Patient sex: M
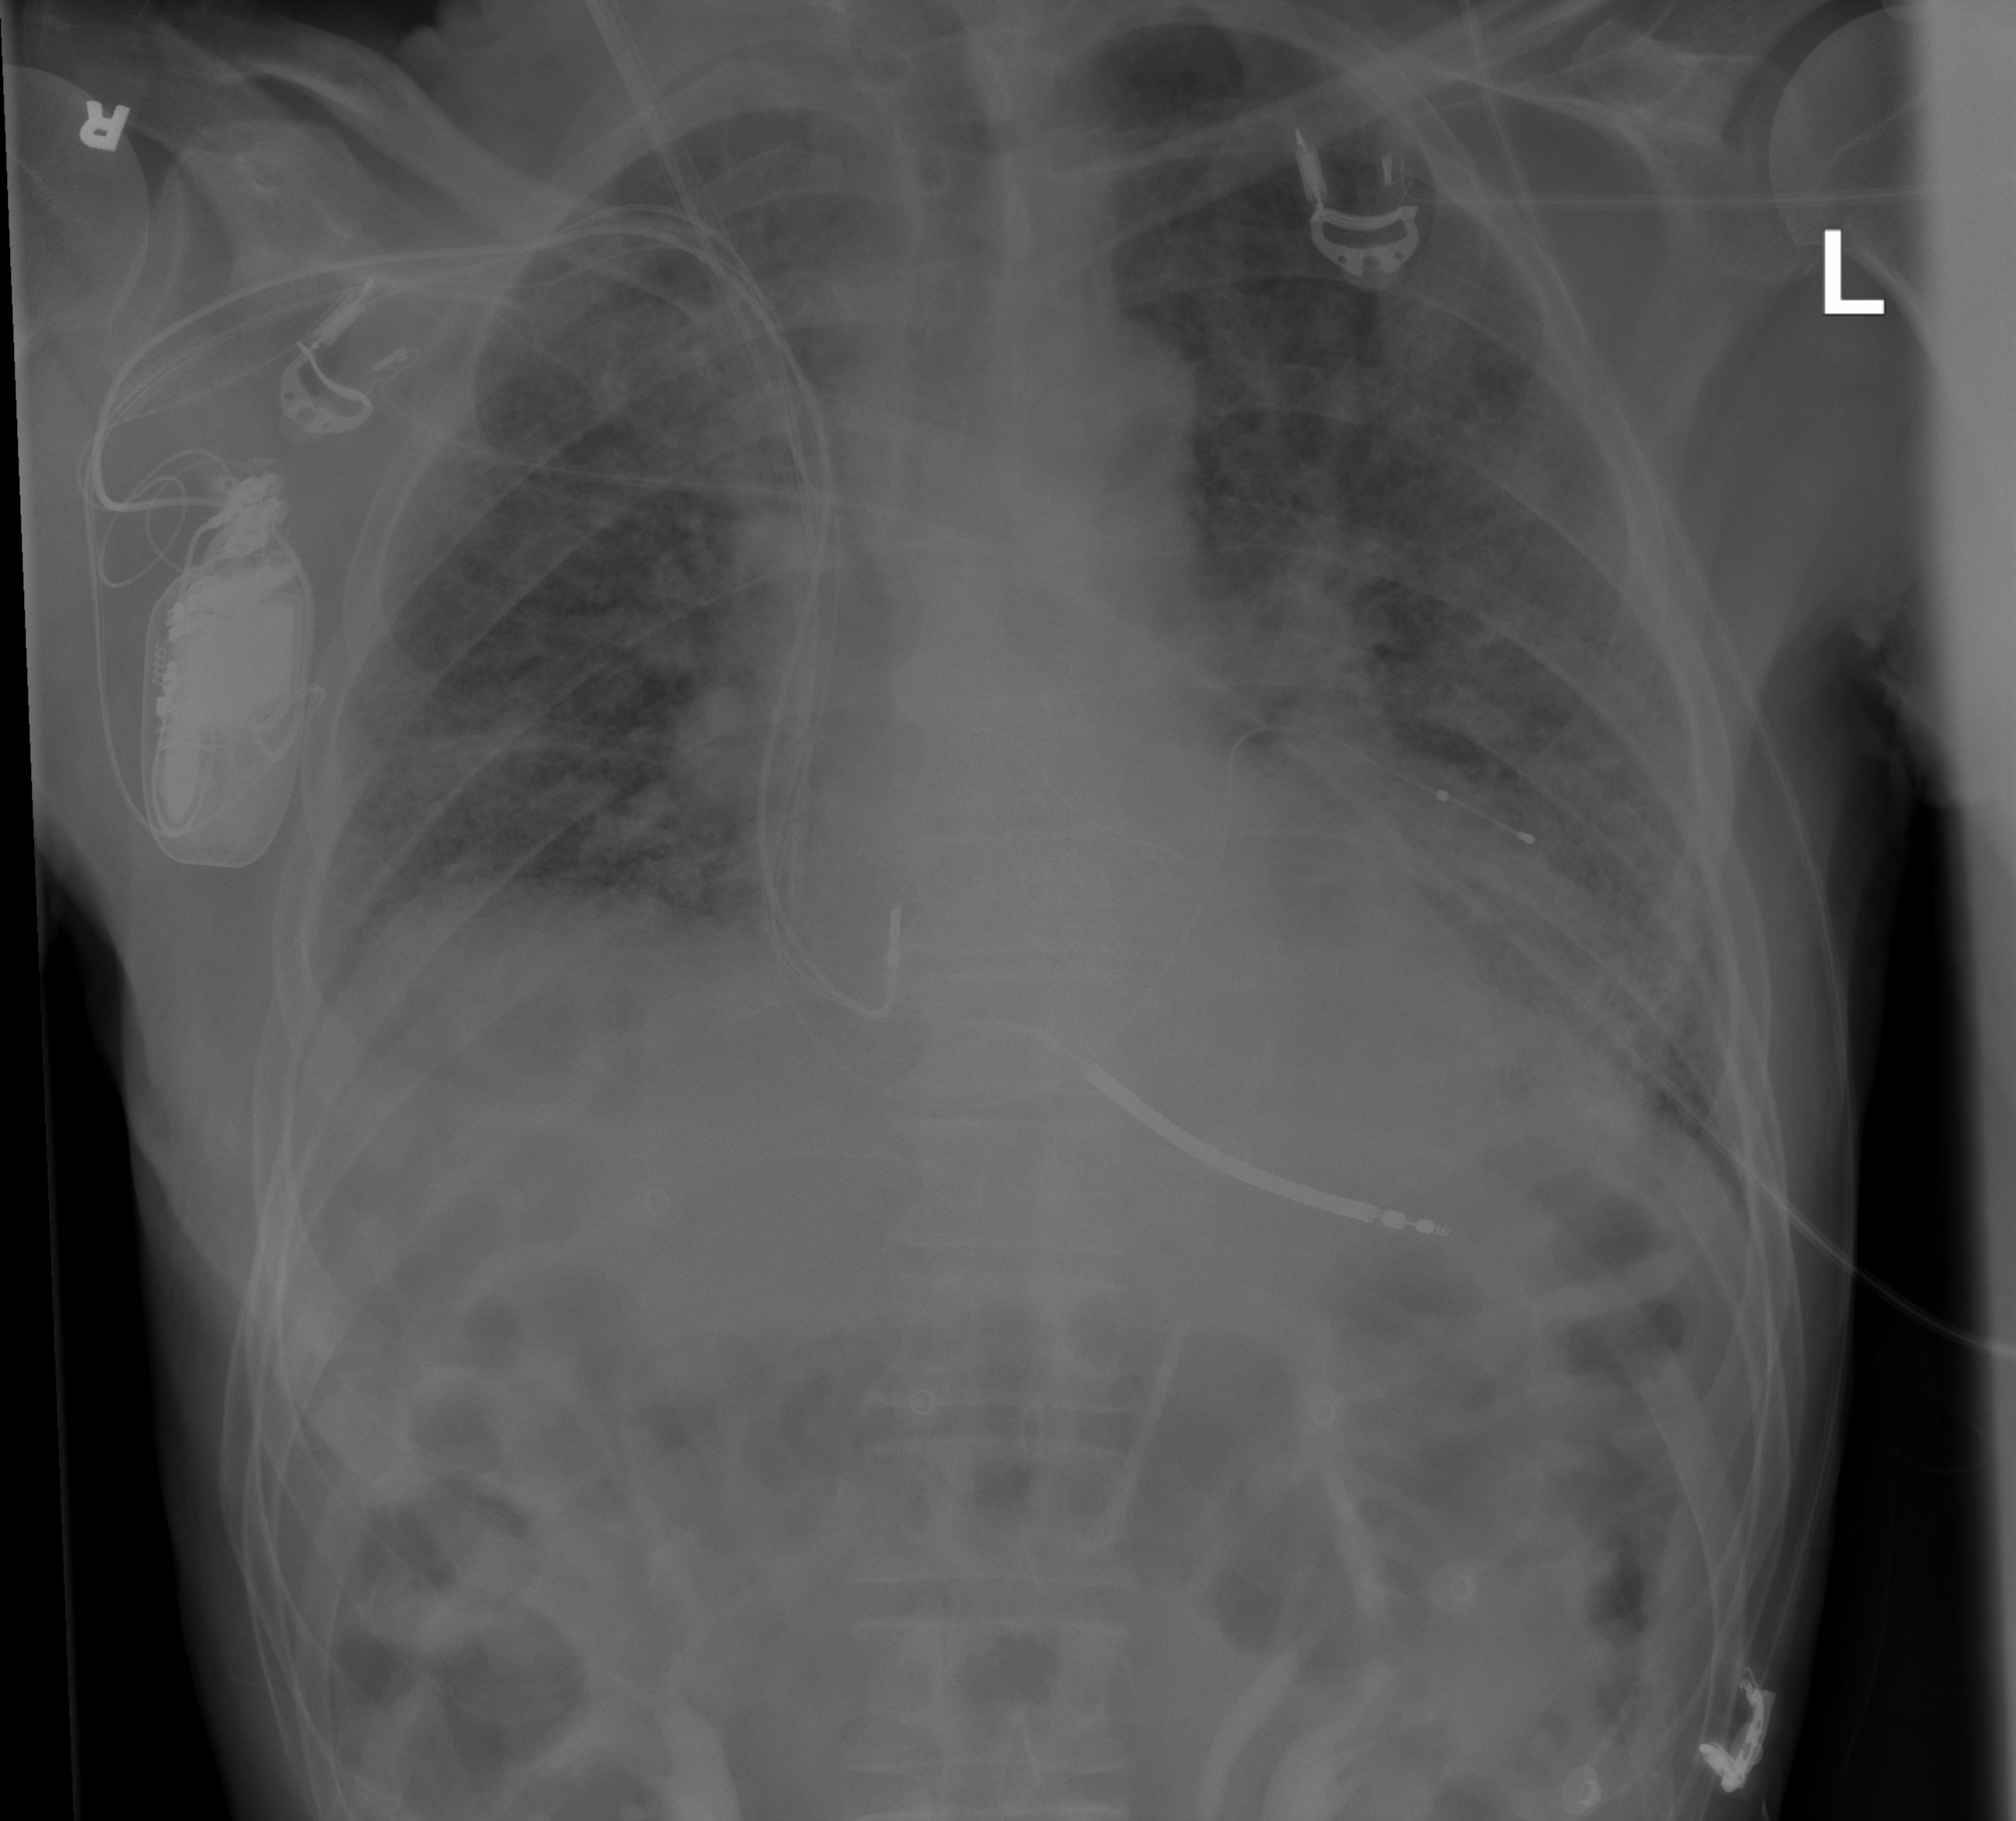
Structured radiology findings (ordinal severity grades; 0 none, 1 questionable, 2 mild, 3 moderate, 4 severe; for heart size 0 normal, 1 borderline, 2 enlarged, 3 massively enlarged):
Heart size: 2
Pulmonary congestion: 2
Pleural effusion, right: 1
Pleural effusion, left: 0
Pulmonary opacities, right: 0
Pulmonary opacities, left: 0
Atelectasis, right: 0
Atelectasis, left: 0